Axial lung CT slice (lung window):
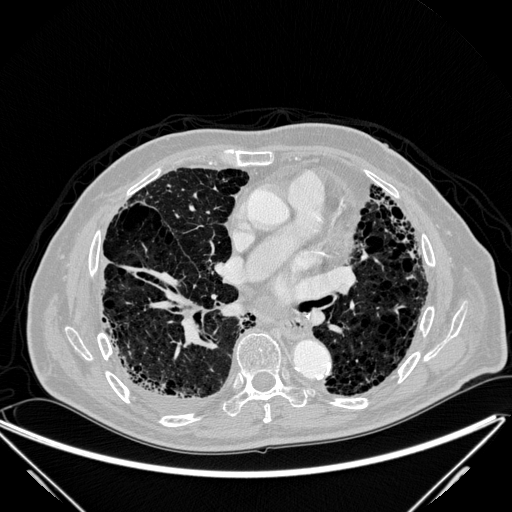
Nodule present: no